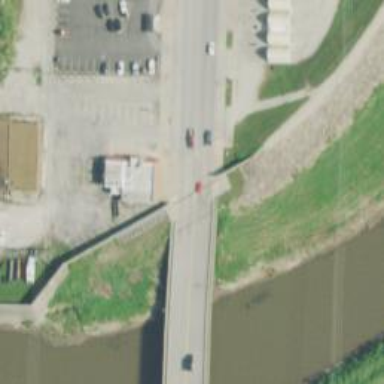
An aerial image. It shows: Primary highway with bridge.